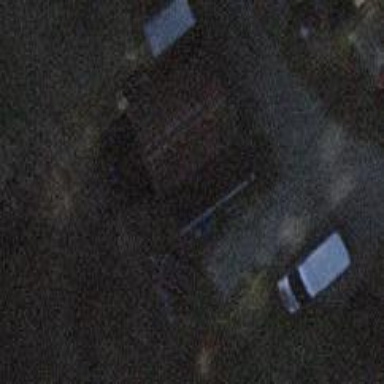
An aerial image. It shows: Shed.